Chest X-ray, PA view. Patient: 24 years old, sex M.
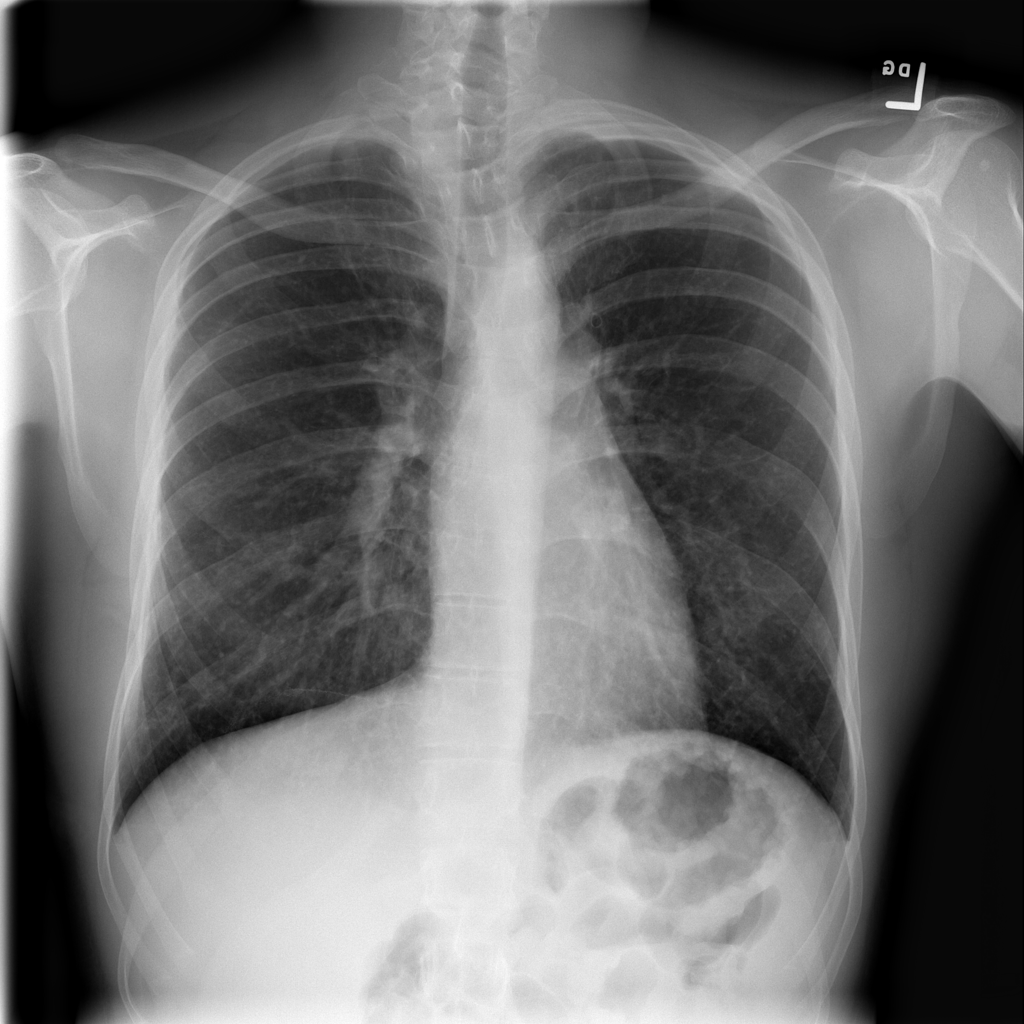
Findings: No Finding